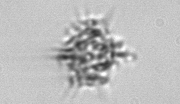
Label: Dictyocha